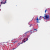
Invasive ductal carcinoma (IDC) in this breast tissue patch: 0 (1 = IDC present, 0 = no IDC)